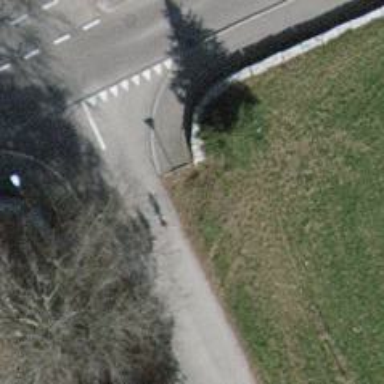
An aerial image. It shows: Kerb serving as barrier.